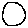
Label: circle